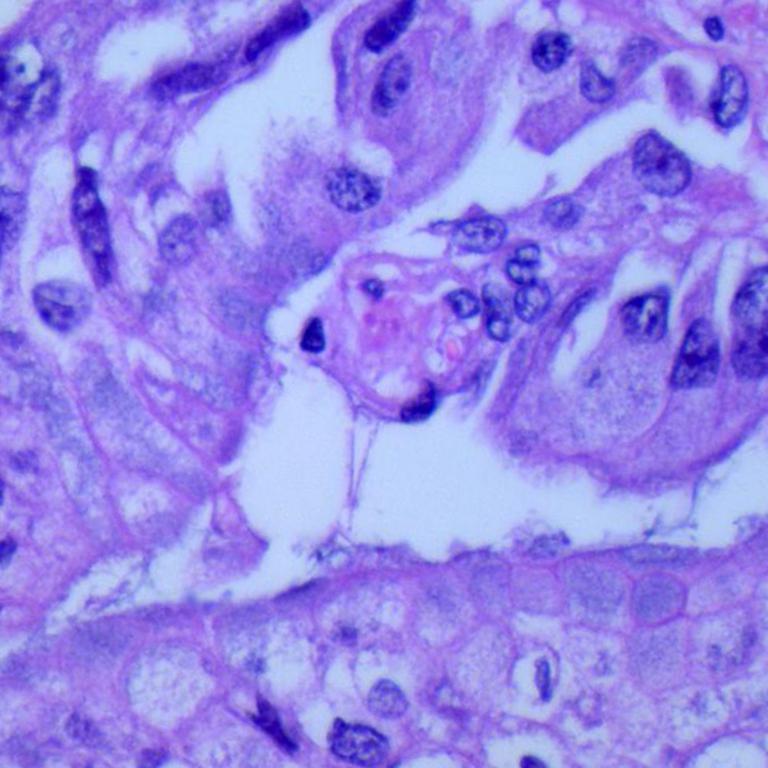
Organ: lung
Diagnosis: adenocarcinomas